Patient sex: M
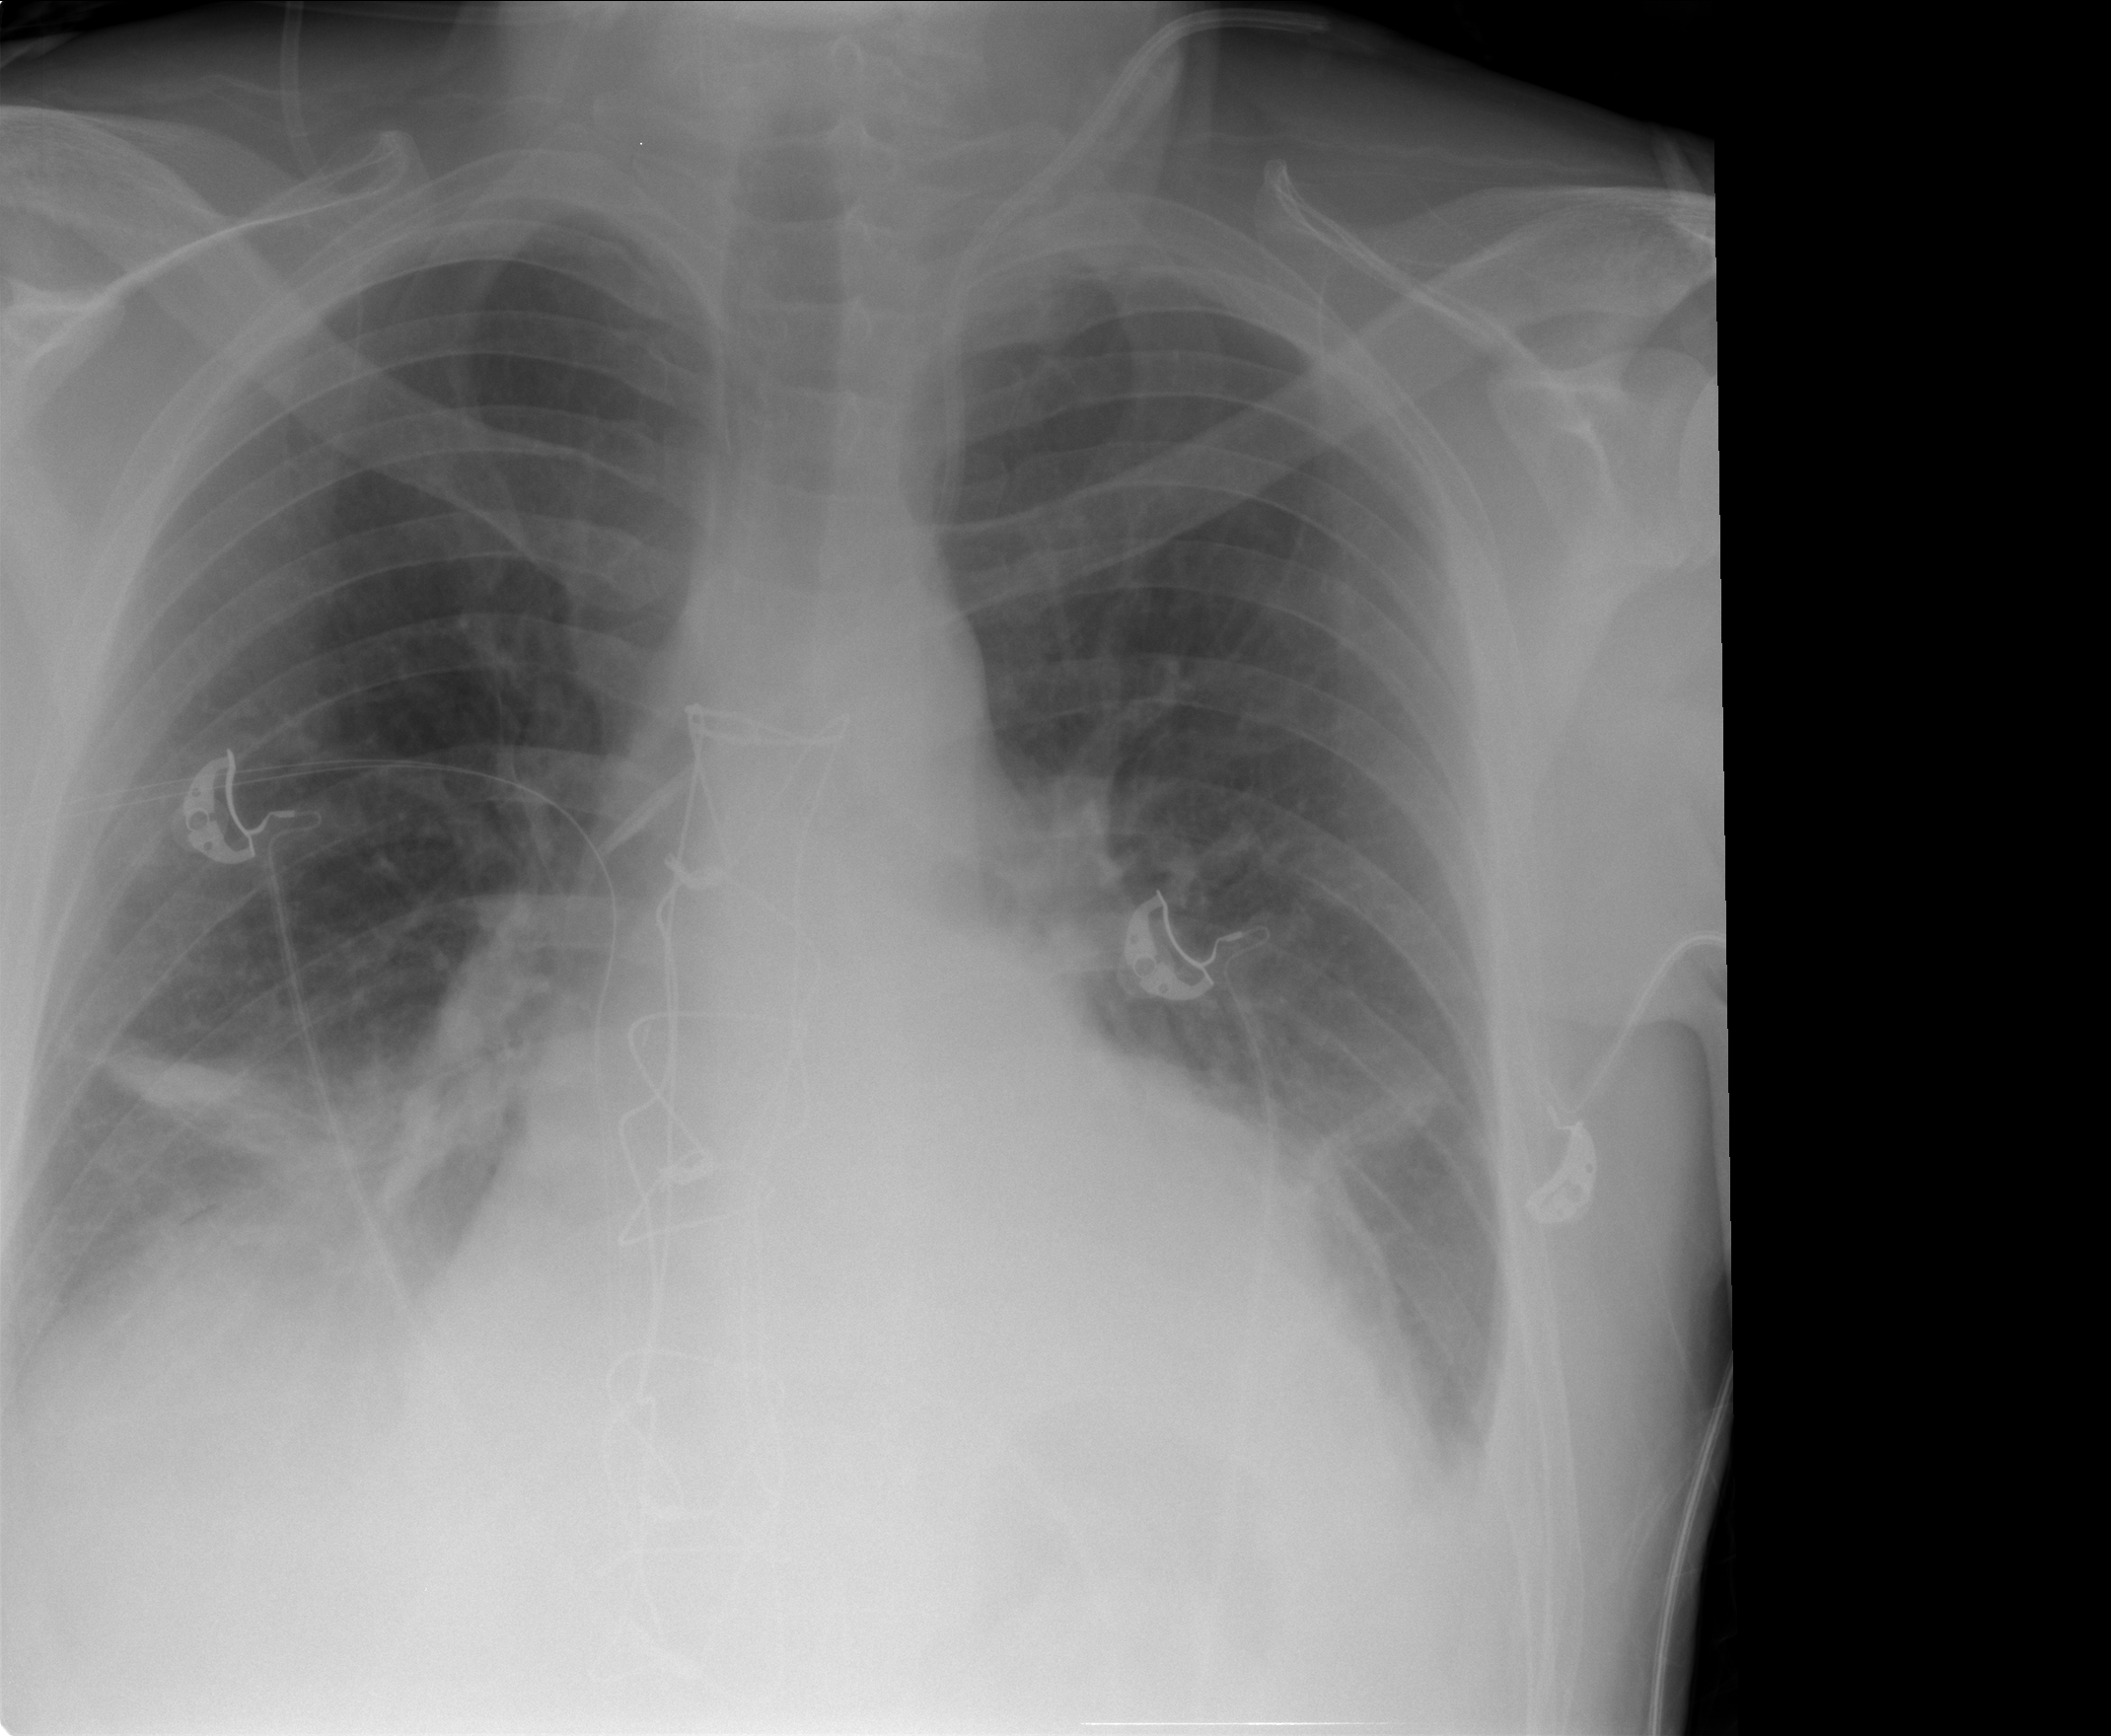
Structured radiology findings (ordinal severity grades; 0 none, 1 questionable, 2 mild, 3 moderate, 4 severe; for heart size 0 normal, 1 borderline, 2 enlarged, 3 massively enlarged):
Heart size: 0
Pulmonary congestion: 0
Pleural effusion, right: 0
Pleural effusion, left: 1
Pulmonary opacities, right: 0
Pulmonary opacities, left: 0
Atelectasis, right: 2
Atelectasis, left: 2